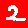
Digit: 2